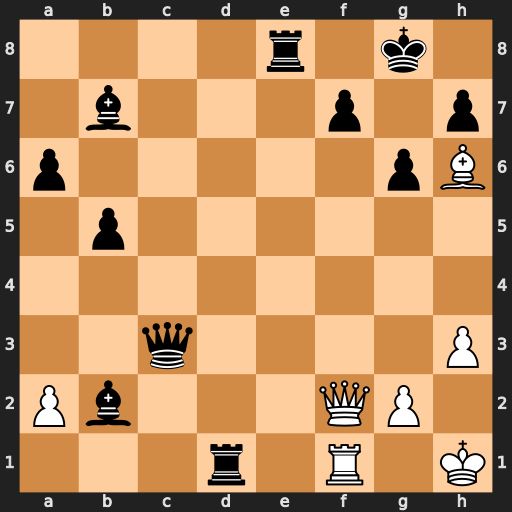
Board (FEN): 4r1k1/1b3p1p/p5pB/1p6/8/2q4P/Pb3QP1/3r1R1K
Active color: w
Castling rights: -
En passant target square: -
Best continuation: Qxf7+ Kh8 Qxe8#